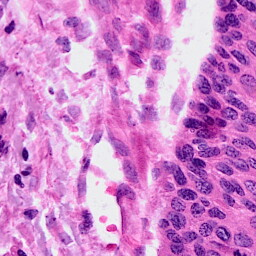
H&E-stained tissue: Cervix